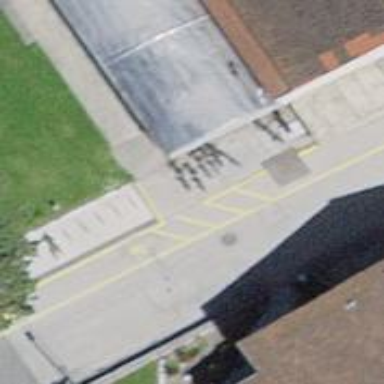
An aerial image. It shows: Bicycle rental service.